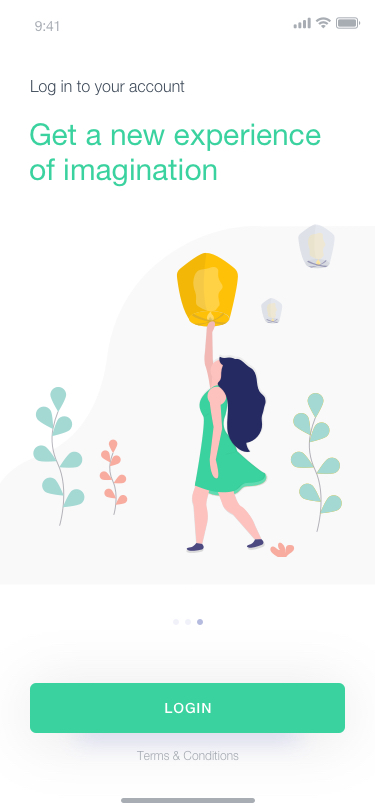
Text in this UI design:
Login
Log in to your account
9:41
Get a new experience
of imagination
Terms & Conditions